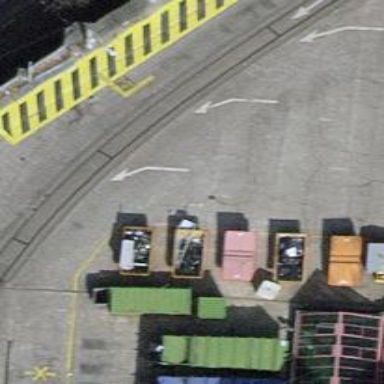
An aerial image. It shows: Service road with electrified contact lines. This yard has one track for trams.